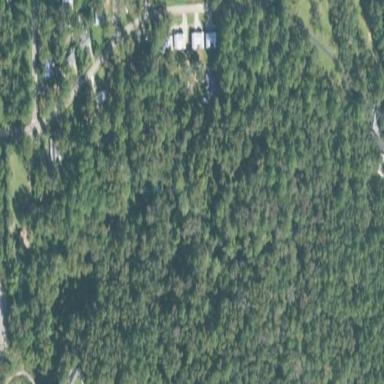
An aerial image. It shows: Mixed leaf woodland.